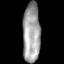
Tissue: skin
Cell type: Fibroblasts
Senescence score: 0.8045
Nuclear area (px): 1030
Mean DAPI intensity: 160.767